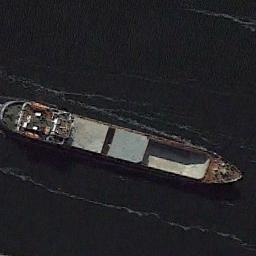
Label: ship